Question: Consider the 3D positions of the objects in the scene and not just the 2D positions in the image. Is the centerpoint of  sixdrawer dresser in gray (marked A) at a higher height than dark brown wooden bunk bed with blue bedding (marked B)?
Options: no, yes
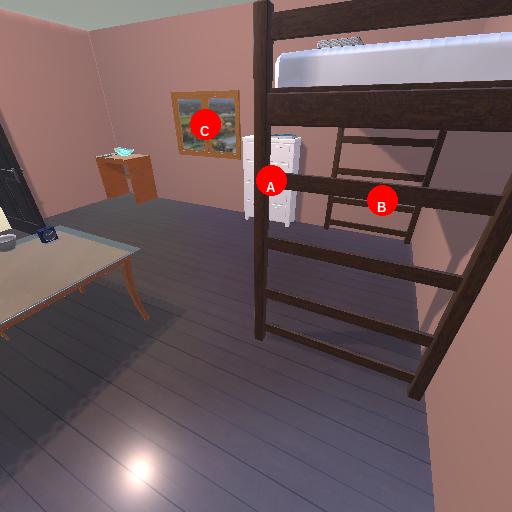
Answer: no